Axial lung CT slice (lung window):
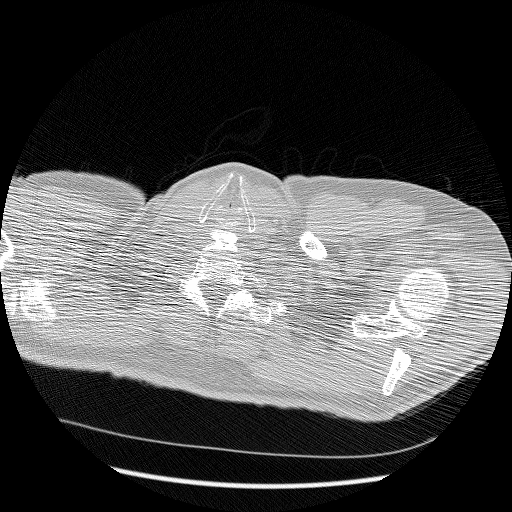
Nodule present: no